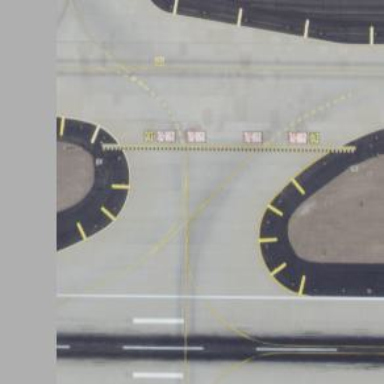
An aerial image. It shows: Image of taxiway at airport.